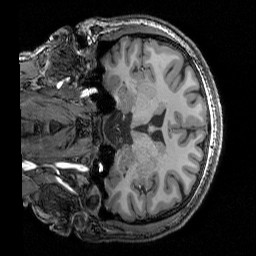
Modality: T1w
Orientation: coronal
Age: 22
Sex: female
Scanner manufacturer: siemens
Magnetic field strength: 3 T
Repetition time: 2.3 s
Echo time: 0.00344 s